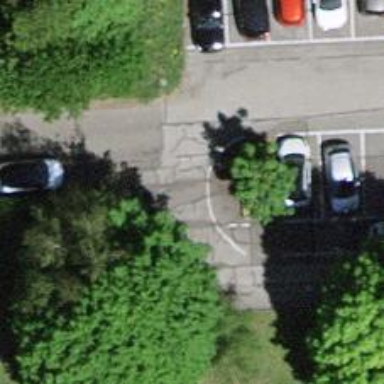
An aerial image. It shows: Parking aisle designated as service road.